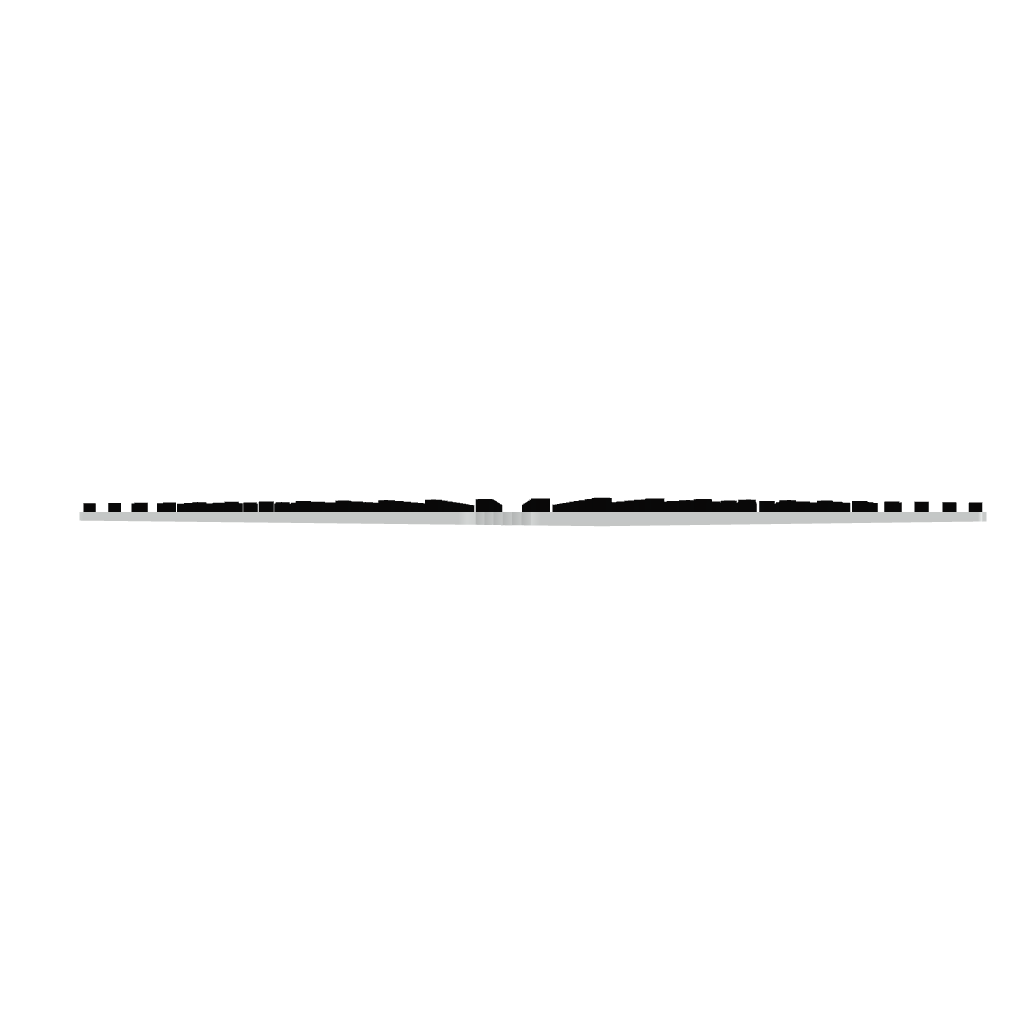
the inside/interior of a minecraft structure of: large Ubuntu human logo